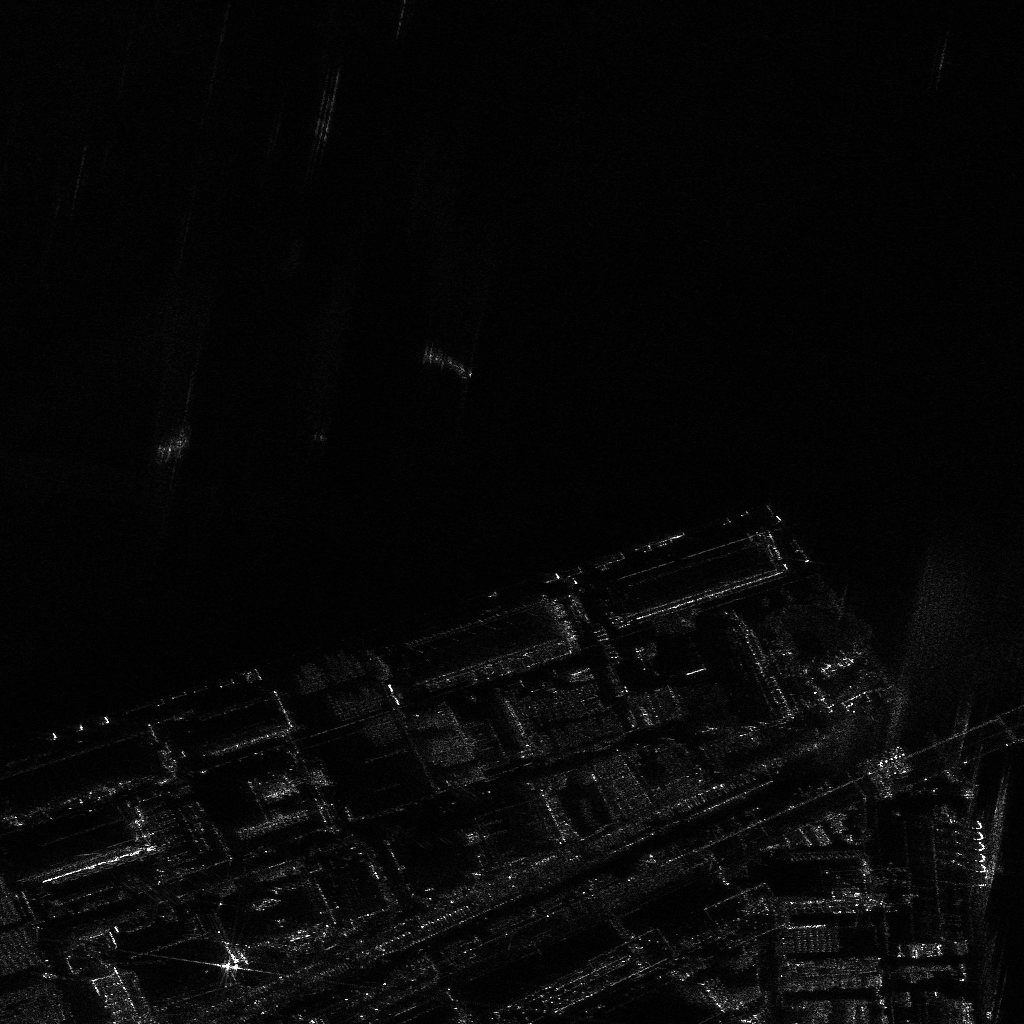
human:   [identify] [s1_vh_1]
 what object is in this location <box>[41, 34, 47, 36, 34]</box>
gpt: <ref>1 medium container at the center</ref>